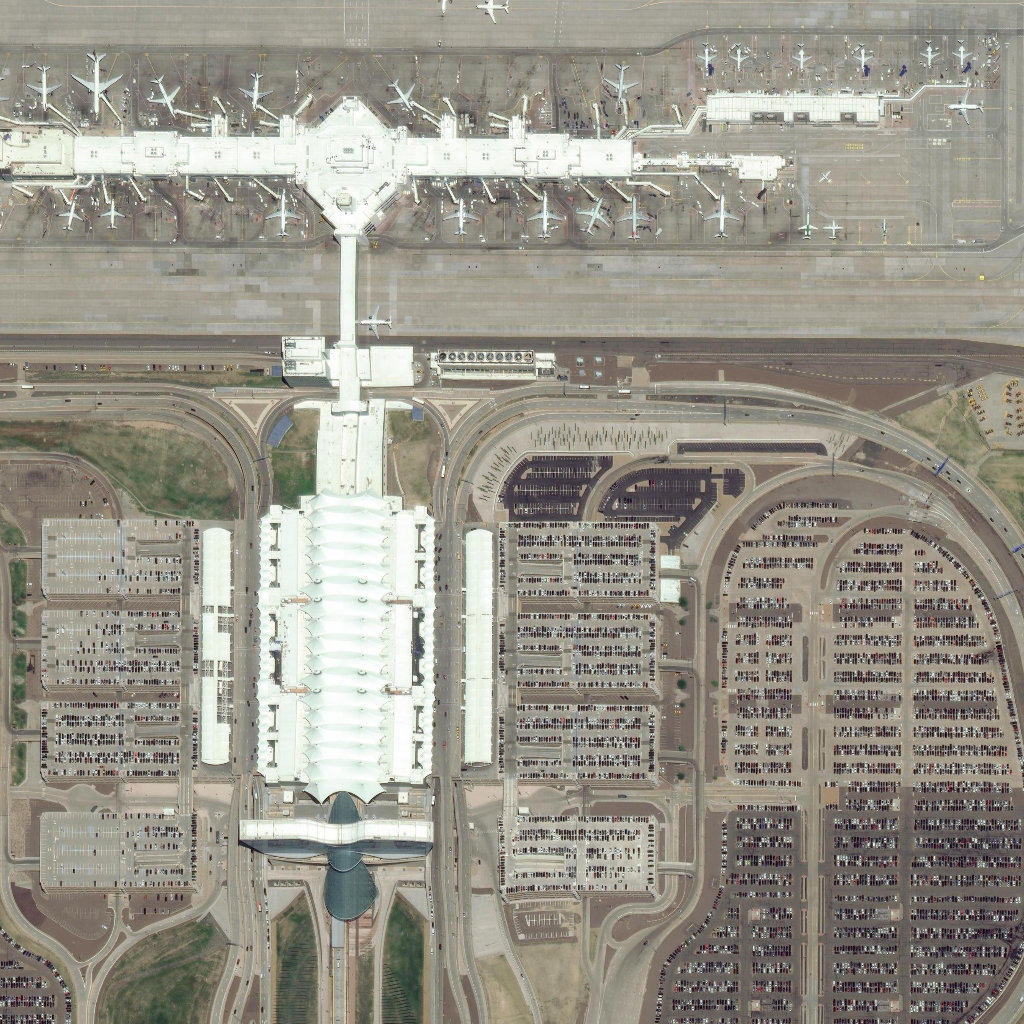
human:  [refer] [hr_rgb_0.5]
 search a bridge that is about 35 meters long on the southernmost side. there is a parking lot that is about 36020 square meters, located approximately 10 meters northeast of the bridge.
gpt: <box>[[49, 76, 50, 80, 0]]</box>

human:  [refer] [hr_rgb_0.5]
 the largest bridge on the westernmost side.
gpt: <box>[[33, 20, 34, 46, 0]]</box>

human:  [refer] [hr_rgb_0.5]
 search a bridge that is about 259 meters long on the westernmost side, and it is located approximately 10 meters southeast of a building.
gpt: <box>[[34, 20, 35, 46, 0]]</box>

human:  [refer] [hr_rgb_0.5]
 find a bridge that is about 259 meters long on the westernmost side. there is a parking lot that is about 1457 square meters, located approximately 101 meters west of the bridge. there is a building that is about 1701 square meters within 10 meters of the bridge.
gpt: <box>[[34, 20, 35, 46, 0]]</box>